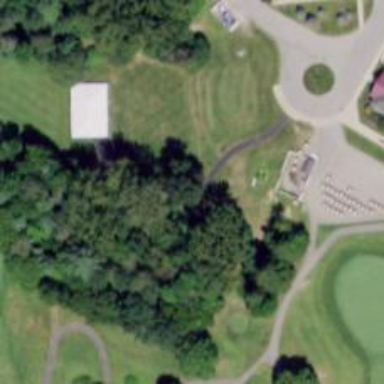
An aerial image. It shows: Path for golf carts.